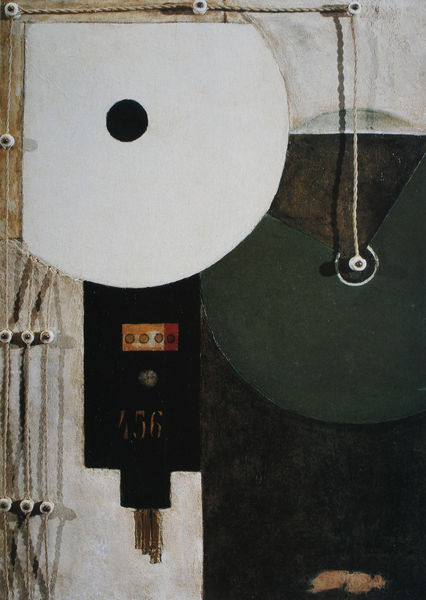
Titel: Messapparat
Künstler: Wladislaw Strscheminskij
Standort: Samara
Institution: Staatliches Kunstmuseum
Schlagwörter: schatten, weiß, dreieck, grün, komposition, kubismus, braun, grau, licht, orange, schwarz, rot, wand, schnur, kreis, rund, relief, abstrakt, modern, rad, seile, kordel, plastik, nagel, knöpfe, collage, foto, halterung, kabel, scheiben, symmetrisch, kreise, kasten, geometrisch, putz, hellgrau, ziffer, konstruktion, schnurr, gün, schalter, geometrie, installation, anordnung, drähte, verbindungen, elektrizität, elektronik, sel, apparatur, sicherung, schwarz4, schaltungen